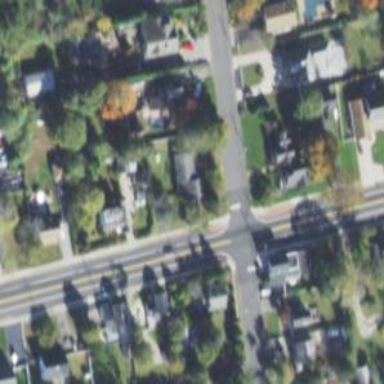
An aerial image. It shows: Road with stop sign.